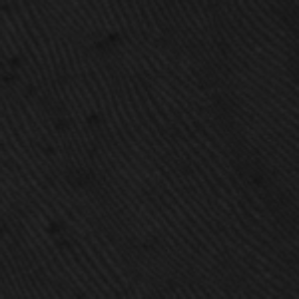
Label: frost